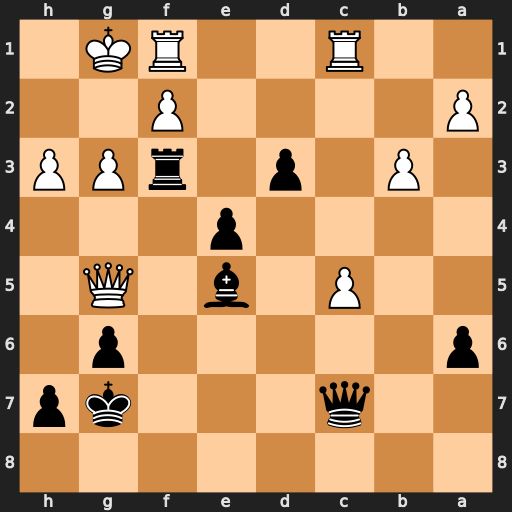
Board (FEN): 8/2q3kp/p5p1/2P1b1Q1/4p3/1P1p1rPP/P4P2/2R2RK1
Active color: b
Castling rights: -
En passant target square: -
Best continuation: Bxg3 Kg2 Bf4